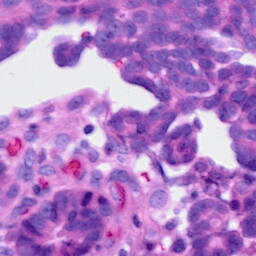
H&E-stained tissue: Ovarian